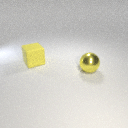
large yellow rubber cube behind large yellow metal sphere